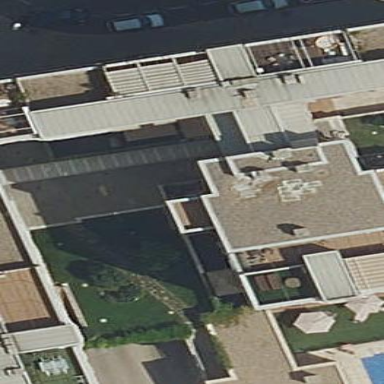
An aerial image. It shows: Residential building.